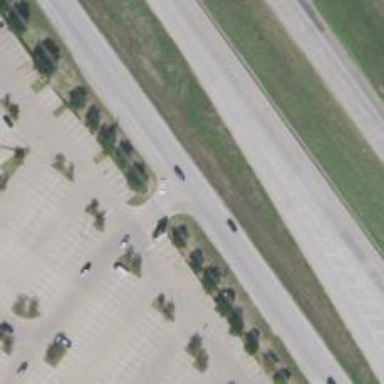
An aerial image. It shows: Asphalt road classified as tertiary.